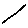
Label: line